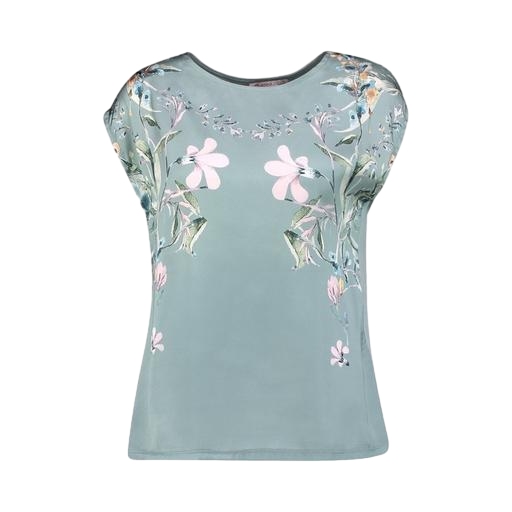
green sleeveless floral-print shirt, multicolor floral-print t-shirt only macy, green blossom t-shirt, white background